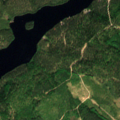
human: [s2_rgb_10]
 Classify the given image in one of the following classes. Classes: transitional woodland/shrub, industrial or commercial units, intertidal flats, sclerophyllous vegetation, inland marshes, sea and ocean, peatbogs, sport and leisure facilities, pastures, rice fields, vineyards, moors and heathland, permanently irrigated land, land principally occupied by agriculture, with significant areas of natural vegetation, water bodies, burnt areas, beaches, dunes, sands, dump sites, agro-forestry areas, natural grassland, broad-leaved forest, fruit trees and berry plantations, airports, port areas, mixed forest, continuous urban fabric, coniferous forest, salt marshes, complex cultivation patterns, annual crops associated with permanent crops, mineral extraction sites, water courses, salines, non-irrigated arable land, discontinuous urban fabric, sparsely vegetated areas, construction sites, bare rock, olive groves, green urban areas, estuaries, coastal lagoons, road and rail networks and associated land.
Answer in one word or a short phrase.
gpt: coniferous forest, mixed forest, transitional woodland/shrub, water bodies